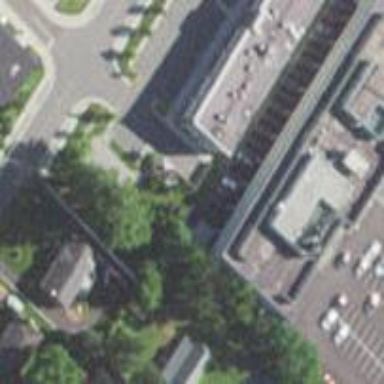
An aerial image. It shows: Retail building.